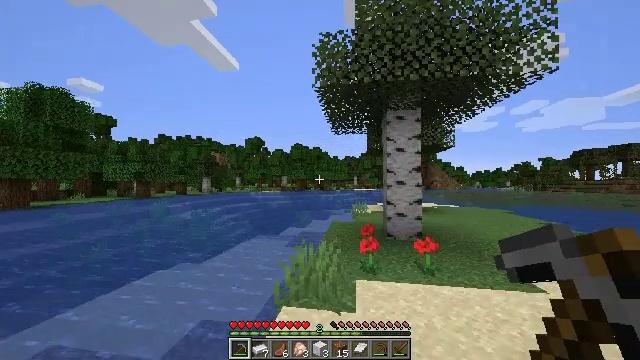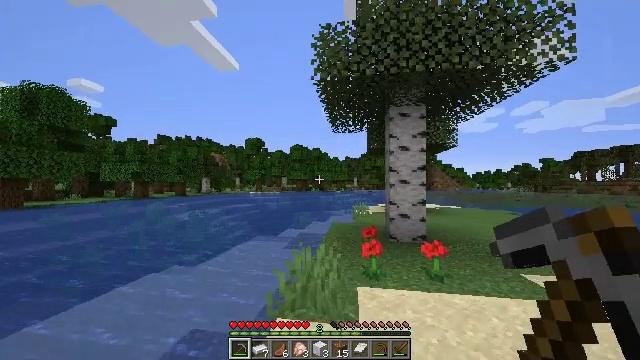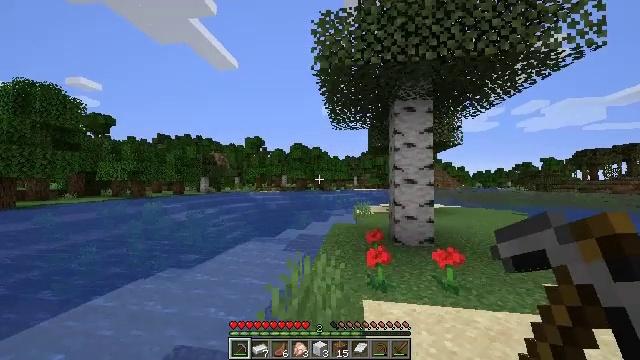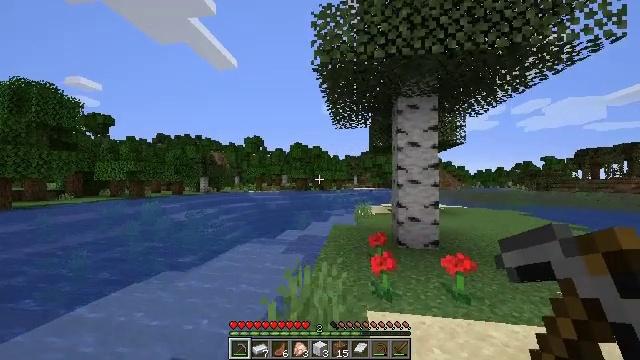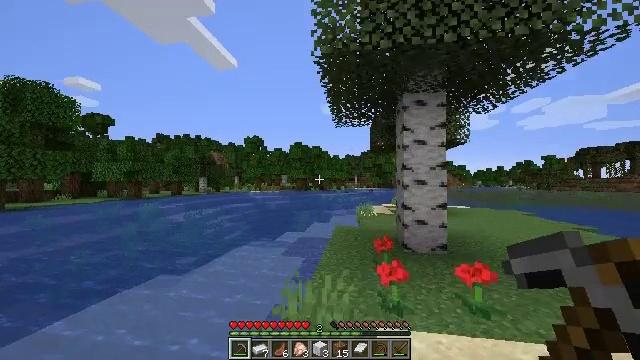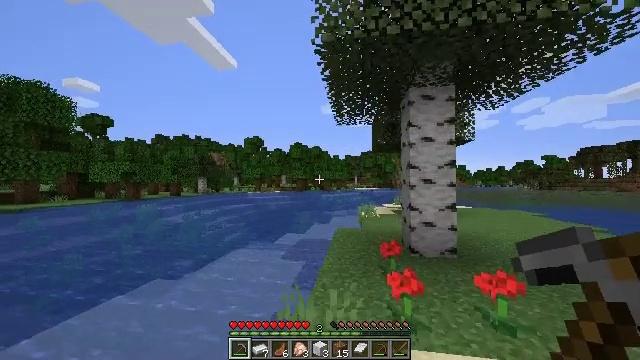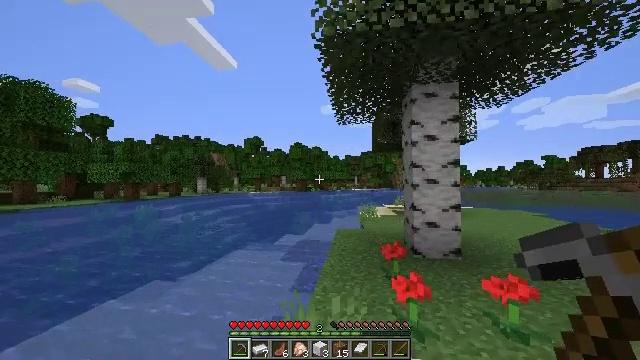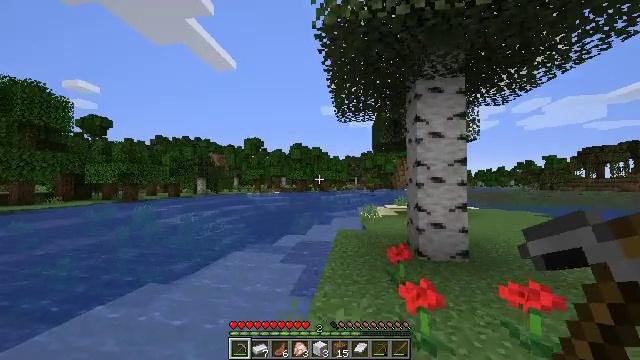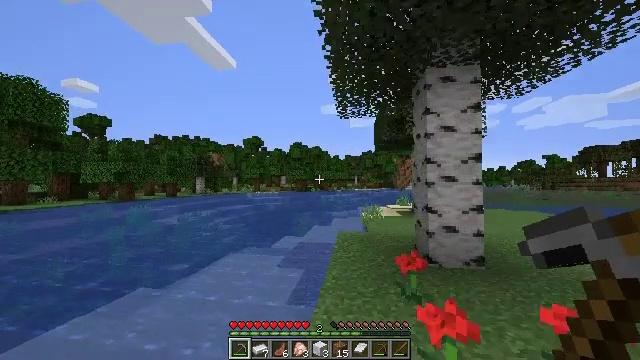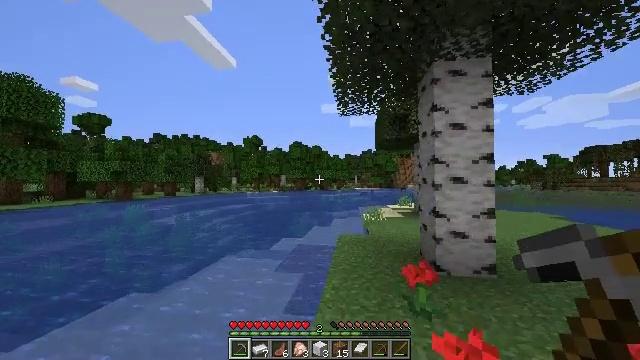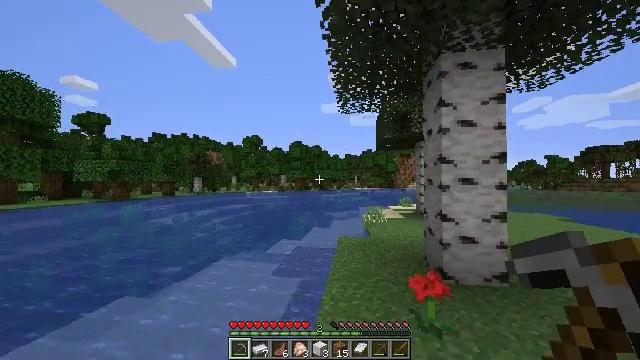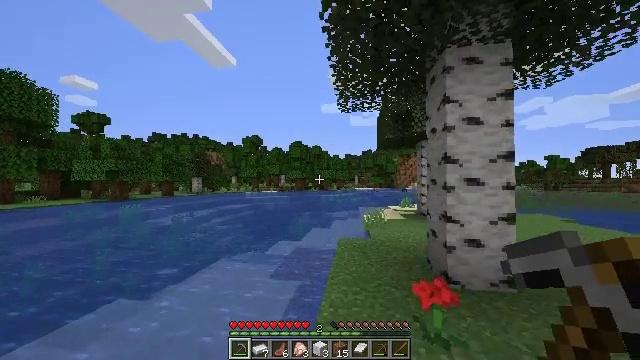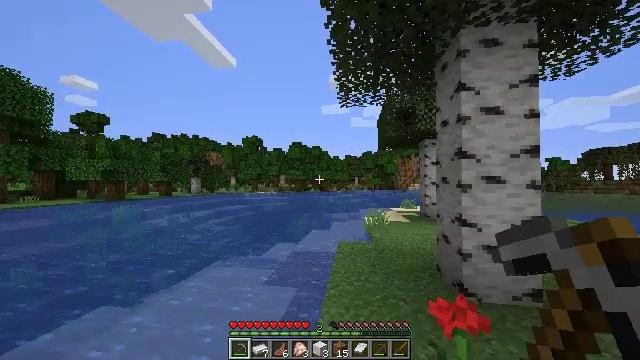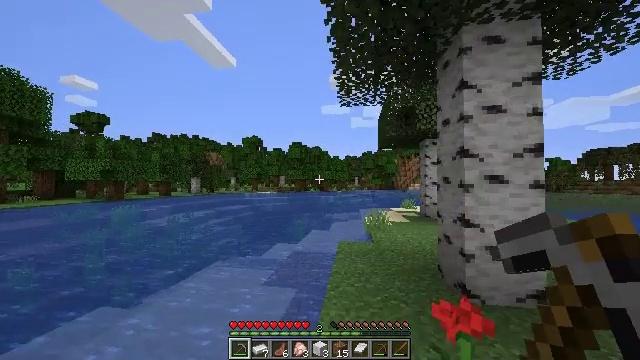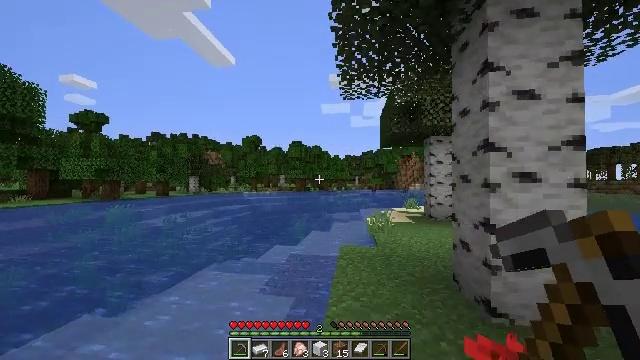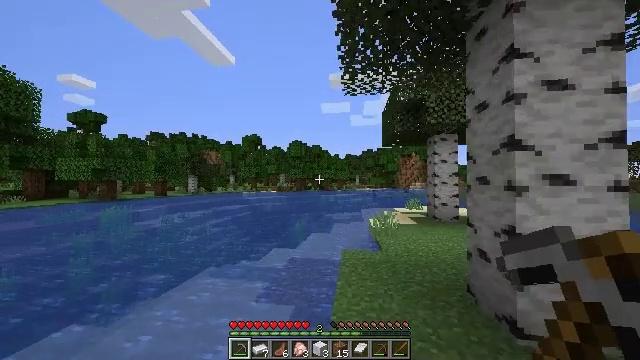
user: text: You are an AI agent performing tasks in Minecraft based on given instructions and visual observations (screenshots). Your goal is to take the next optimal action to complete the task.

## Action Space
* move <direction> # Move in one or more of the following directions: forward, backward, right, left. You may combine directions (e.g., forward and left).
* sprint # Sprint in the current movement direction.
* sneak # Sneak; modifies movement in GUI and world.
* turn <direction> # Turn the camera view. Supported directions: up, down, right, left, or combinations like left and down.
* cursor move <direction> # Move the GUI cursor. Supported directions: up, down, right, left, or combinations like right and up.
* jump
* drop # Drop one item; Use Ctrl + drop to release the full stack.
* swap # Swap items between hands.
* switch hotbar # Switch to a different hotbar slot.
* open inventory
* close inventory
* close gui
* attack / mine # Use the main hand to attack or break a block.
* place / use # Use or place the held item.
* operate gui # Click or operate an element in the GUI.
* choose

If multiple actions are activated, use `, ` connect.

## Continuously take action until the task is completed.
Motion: motion action
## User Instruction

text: Reclaim the chest into your inventory.
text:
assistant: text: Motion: move forward
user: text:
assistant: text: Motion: move forward
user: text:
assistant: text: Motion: move forward
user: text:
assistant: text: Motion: move forward
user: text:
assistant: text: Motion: move forward
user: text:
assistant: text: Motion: move forward
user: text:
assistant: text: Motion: move forward
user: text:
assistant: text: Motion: move forward
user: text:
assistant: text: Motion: move forward
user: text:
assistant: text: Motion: move forward
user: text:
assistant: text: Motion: move forward
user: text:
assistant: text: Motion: move forward
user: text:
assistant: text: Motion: move forward
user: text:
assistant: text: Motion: move forward
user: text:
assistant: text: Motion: move forward
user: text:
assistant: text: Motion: move forward
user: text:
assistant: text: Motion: move forward
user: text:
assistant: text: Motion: move forward
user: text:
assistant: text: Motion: move forward and move right
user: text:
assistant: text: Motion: move forward and move right
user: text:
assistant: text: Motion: move forward and move right
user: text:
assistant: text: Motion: move forward and move right
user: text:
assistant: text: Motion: move forward and move right
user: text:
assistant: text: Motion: move forward
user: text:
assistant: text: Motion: move forward
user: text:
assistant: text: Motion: move forward
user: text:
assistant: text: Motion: move forward
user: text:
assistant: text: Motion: move forward
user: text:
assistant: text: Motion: move forward
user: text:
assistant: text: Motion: move forward